Field crop: maize
Growth stage: 2
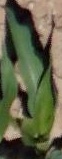
Species: maize